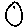
Label: moon